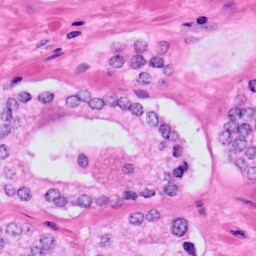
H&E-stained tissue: Prostate